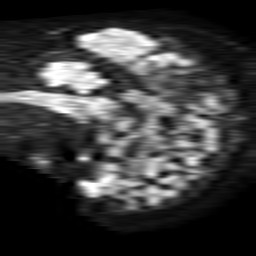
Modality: TRACE
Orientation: sagittal
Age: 66
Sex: female
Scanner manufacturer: philips
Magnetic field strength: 1.5 T
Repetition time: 4.6 s
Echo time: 0.08517 s